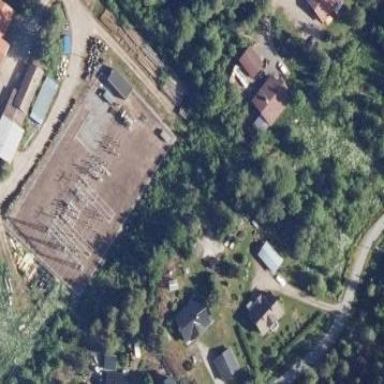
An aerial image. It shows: Distribution level power substation.